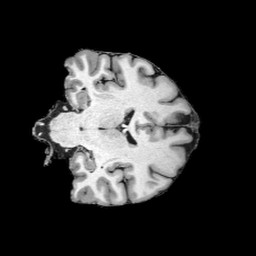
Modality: UNIT1
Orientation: coronal